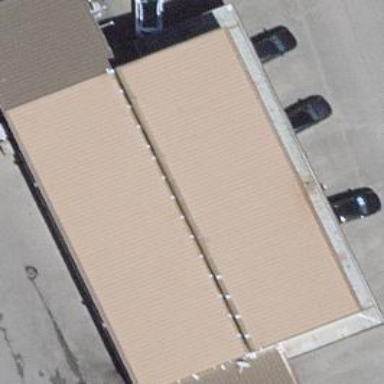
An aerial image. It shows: Car shop.